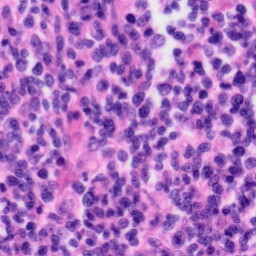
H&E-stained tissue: Tonsil